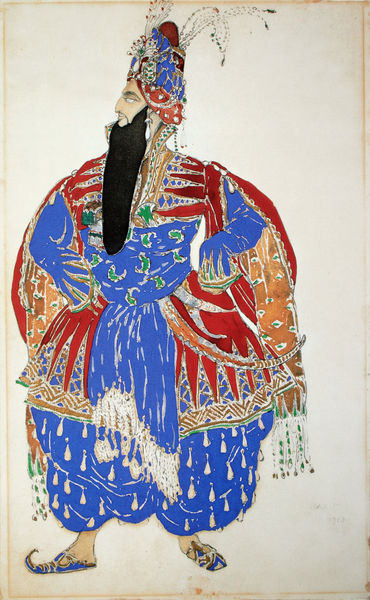
Titel: Kostümentwurf für Sharyar (Aleksei Bulgakov) im Ballett "Schéhérazade"
Künstler: Léon Bakst
Institution: Thyssen-Bornemisza Collections
Schlagwörter: blau, mann, grün, bunt, hut, nase, ohrring, profil, schmuck, schwarz, zeichnung, gürtel, rot, schal, bart, mütze, federn, gesicht, lang, mensch, silber, vollbart, figur, gewand, gold, kostüm, krone, perlen, kopfbedeckung, farbig, schuhe, dick, spitz, orient, orientalisch, säbel, darstellung, china, dolch, pluderhose, indien, kopfschmuck, turban, perser, pantoffeln, sultan, bauchbinde, schnabelschuhe, prachtvoll, türke, osmane, orientale, pumphose, asiate, brodelnb, monole, bart schwarz